Question: I have a stacked bar chart. And I'd like a draw a line like grouping few bars of a stacked bar chart.
Something like this.
So to do this I need to find the 'y' coordinate of the 2nd and the last bar.
Some one please help in drawing those line using d3.
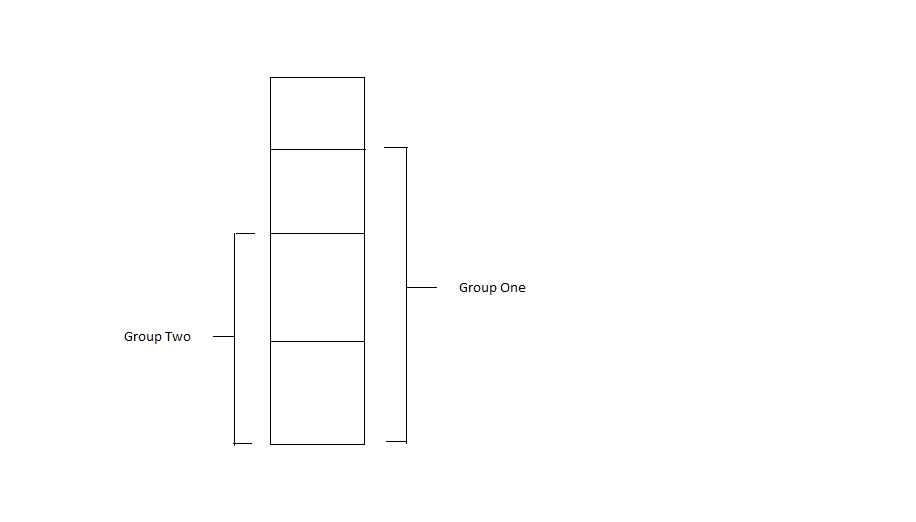
Answer: How you determine those values (and the bars) depends on how you can identify them. In this particular case, you don't actually need to get the 'rect' items because the underlying data gives you access to everything you need.
To, for example, get the 'y' coordinate of the second bar in the first column, you can use the following code:
'''
var yCoord = y(data[0].hours[1].y1);
'''